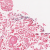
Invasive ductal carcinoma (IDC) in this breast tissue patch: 0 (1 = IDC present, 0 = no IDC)